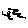
Label: zigzag